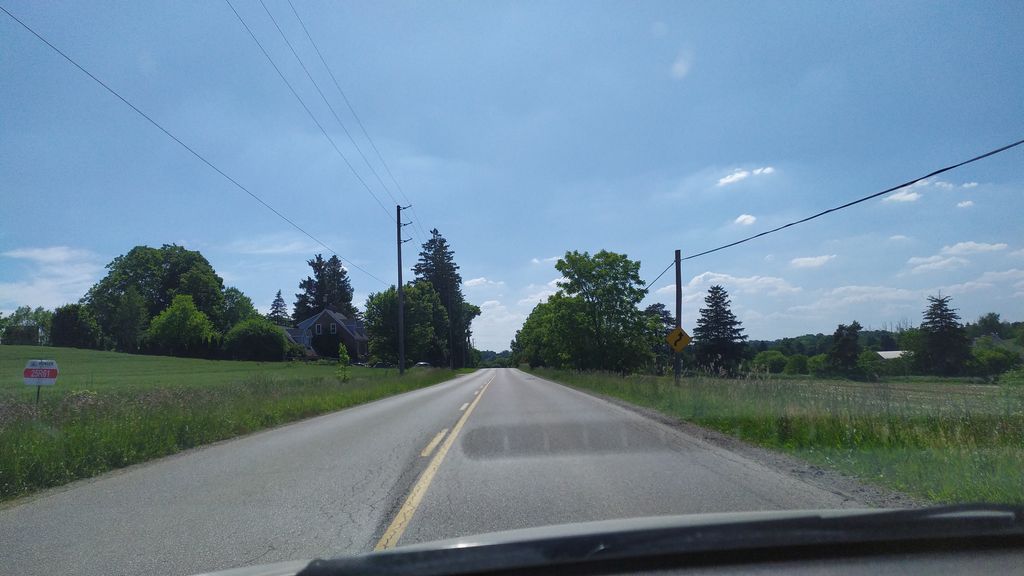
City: kitchener-waterloo